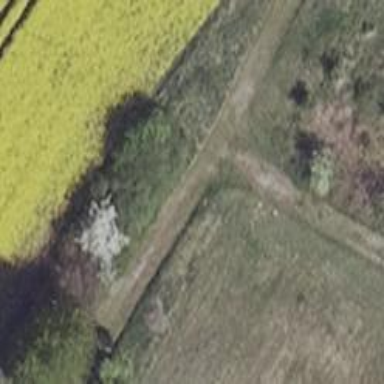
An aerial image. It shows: Historical railway track with grade 3 tracktype.